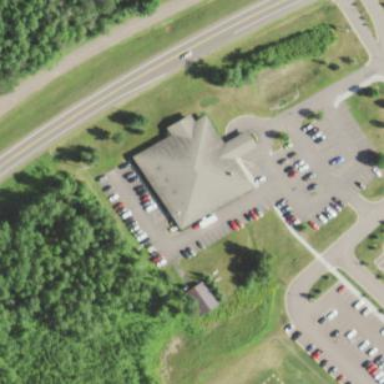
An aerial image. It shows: Clinic building providing healthcare services.